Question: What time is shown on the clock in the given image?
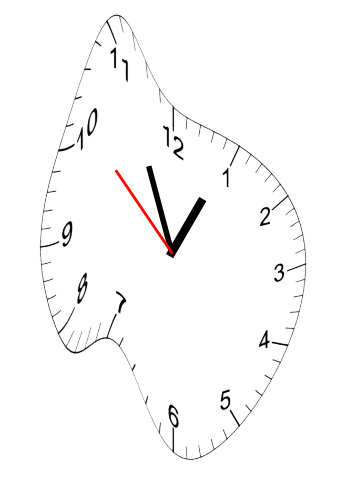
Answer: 12:55:52